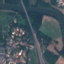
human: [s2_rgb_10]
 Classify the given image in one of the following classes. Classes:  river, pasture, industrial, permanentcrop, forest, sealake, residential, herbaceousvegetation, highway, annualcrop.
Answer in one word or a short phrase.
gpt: Highway